Question: I am trying to move&rename a file which i received from my TCPserver.
My code for moving and renaming:
'''
*//My sourcePath*
static string myServerfile = @"C:\Users\me\Documents\file_client\bin\Debug\test1.txt";
*//My destinationPath*
static string myFile = @"C:\test\inbox\JobStart.txt";
'''
After receiving the file I do this:
'''
fs.Close ();
serverStream.Close ();
File.Move(myServerfile, myFile);
Console.WriteLine("Moved");
}
catch (Exception ex)
{
Console.WriteLine ("Cannot be DONE!");
}
'''
But it allways throws exception "Cannot be done" when it reaches 'File.Move(myServerfile, myfile1);'
I tried this:
'Console.WriteLine(ex.ToString());'
Result:

What am i doing wrong?
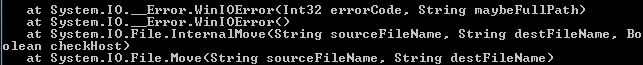
Answer: Seems like you already have had JobStart.txt file in the destination folder.
You may try to check whether it exists and then try to <URL> or delete that file and then move.
'''
if (File.Exists(myFile))
{
File.Delete(myFile);
}
File.Move(myServerfile, myFile);
'''